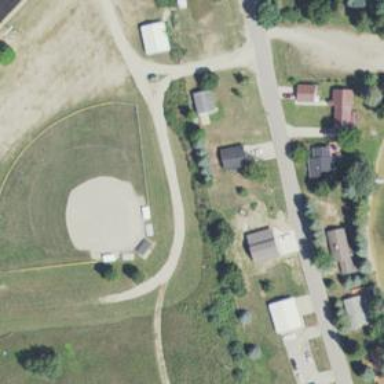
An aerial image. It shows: Baseball pitch for leisure land.